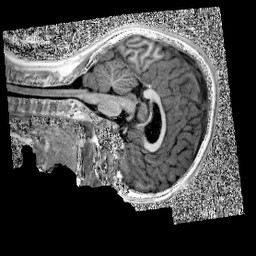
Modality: UNIT1
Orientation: sagittal
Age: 11
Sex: male
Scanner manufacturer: siemens
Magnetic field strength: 3 T
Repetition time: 4 s
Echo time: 0.00303 s